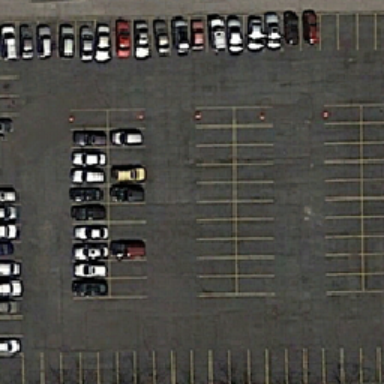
There are many parking lots in this area .